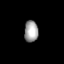
Tissue: skin
Cell type: Myeloid cells
Senescence score: 0.7315
Nuclear area (px): 292
Mean DAPI intensity: 160.634